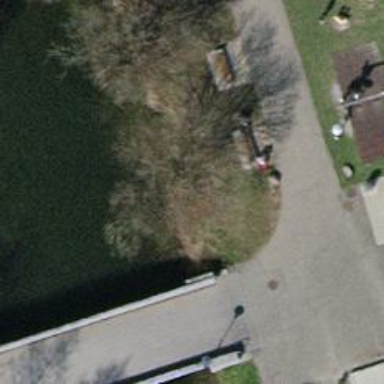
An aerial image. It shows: Brown bench.